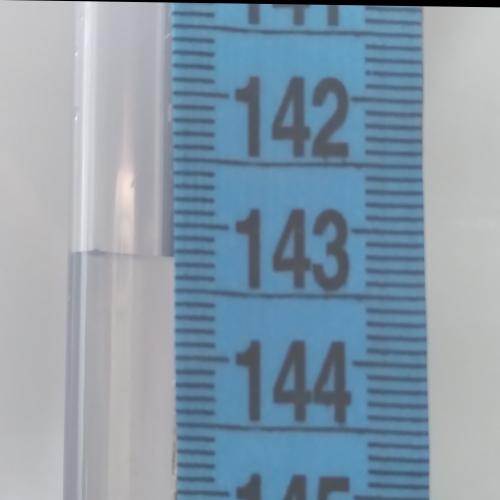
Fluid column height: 143.2 cm